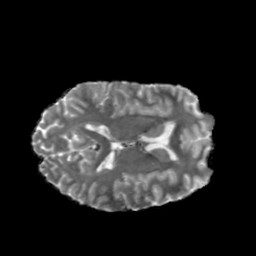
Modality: MD
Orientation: axial
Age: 23
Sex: female
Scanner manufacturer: siemens
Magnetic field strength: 6.98 T
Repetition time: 7.776 s
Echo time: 0.076 s